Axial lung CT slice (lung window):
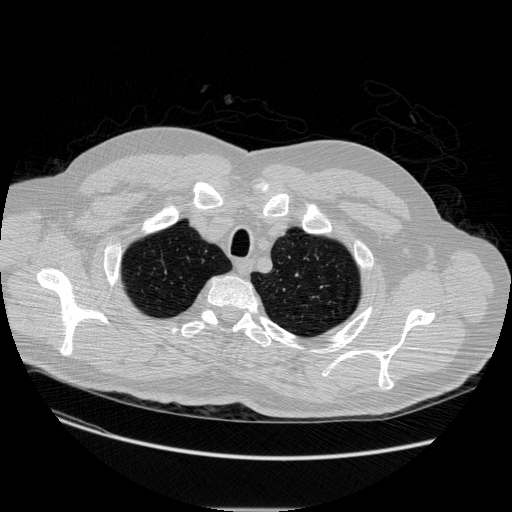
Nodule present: no